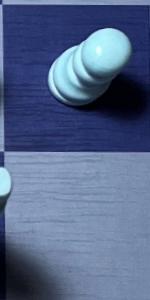
Label: Empty